Question: I have these two tables in database.
'''
tblProductSize(ID,SIZE_ID,PRODUCT_ID,COST_PRICE,SALE_PRICE)
tblSize(SIZE_ID,SIZE)
'''
In query builder when I execute this Query
'''
SELECT tblSize.SIZE_ID AS Expr1, tblSize.SIZE FROM tblProductSize INNER JOIN tblSize
ON tblProductSize.SIZE_ID = tblSize.SIZE_ID WHERE(tblProductSize.PRODUCT_ID = @product )
'''
It shows me the exact values
'''
SIZE_ID SIZE
1 Small
2 Medium
3 Large
'''
When I run this query to in C# using this code
'''
public DataTable ReadCatWithProductID(int id)
{
DataTable dt = new DataTable();
try
{
conn.Open();//
SqlCommand cmd = new SqlCommand("SELECT tblSize.SIZE_ID AS Expr1, tblSize.SIZE FROM tblProductSize INNER JOIN tblSize ON tblProductSize.SIZE_ID = tblSize.SIZE_ID WHERE(tblProductSize.PRODUCT_ID = " + id + ")", conn);
SqlDataReader dr = cmd.ExecuteReader();
dt.Load(dr);
}
catch (Exception)
{
throw;
}
finally
{
conn.Close();
} return dt;
'''
and populate the values in a combo box like this
'''
cmb.Items.Clear();
dlSize dlObj = new dlSize();
DataTable dt = new DataTable();
dt = dlObj.ReadCatWithProductID(1);
cmb.DisplayMember = "SIZE";
cmb.ValueMember = "Expr1";
cmb.DataSource = dt;
'''
It shows the result like this

Where I'm doing wrong thing Kindly guide me.
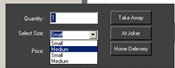
Answer: try like this
'''
conn.Open();//
SqlCommand cmd = new SqlCommand("SELECT Distinct tblSize.SIZE_ID, tblSize.SIZE FROM tblProductSize INNER JOIN tblSize ON tblProductSize.SIZE_ID = tblSize.SIZE_ID WHERE(tblProductSize.PRODUCT_ID = " + id + ")", conn);
SqlDataReader dr = cmd.ExecuteReader();
dt.Load(dr);
'''